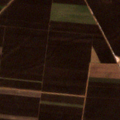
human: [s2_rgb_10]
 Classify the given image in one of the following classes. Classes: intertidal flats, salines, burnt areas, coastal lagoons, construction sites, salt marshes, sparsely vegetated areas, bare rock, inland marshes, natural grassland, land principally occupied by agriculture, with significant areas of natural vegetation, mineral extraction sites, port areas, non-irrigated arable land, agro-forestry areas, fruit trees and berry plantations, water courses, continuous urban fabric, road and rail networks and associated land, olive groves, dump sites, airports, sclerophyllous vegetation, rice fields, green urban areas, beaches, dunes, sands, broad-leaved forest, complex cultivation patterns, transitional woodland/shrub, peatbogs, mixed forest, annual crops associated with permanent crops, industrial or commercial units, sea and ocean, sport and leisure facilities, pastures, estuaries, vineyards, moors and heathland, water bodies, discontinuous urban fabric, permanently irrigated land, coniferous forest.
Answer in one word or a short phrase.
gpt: non-irrigated arable land